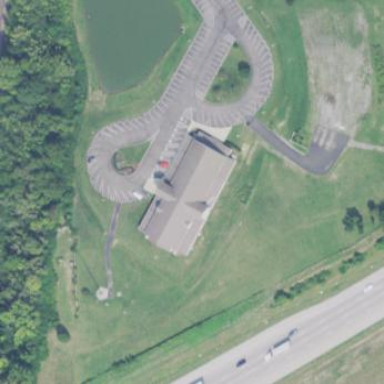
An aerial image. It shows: Building that is place of worship.